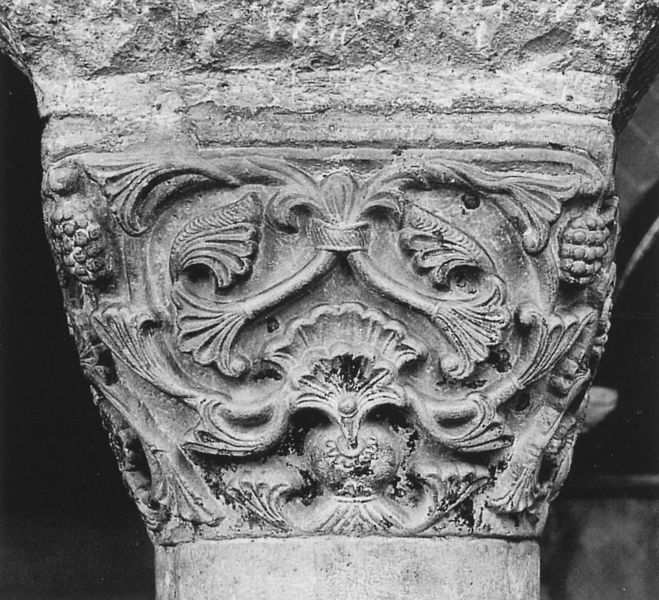
Titel: Kapitelle der Krypta
Standort: Bari, S. Nicola (EU - I - Apulien)
Schlagwörter: blätter, kämpfer, weiß, ausschnitt, blume, blumen, grau, pfeiler, schwarz, säule, blüten, ornament, stein, blatt, pflanze, pflanzen, frucht, früchte, ranken, trauben, relief, risse, detail, floral, verzierung, korb, stuck, bildhauerei, plastik, foto, blühen, antike, symmetrisch, schwarzweiss, lilie, kapitell, ranke, würfel, organisch, weintrauben, antik, säulenkapitell, griechisch, mittelalter, romanik, muschel, muscheln, traube, bänder, fotographie, mittelalterlich, kapitel, arkanthus, steinmetzarbeit, ornamet, kaspitell, korbkapitell, entspringen, trraube, floralornament